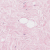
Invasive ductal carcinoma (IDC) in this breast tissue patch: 0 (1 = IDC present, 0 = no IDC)